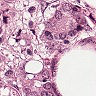
Metastatic tissue present: yes